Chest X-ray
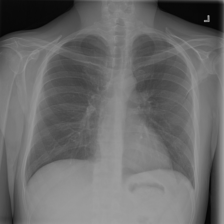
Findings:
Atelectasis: negative
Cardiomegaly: negative
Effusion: negative
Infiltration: positive
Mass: negative
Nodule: negative
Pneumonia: negative
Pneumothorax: negative
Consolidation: negative
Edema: negative
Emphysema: negative
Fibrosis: negative
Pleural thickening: negative
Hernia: negative